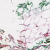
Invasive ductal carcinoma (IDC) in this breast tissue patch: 0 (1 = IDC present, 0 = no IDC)